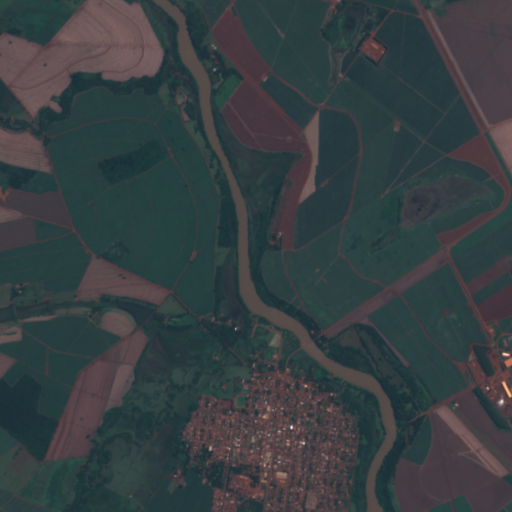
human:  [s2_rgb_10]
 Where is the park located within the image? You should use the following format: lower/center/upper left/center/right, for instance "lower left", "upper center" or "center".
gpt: The park is located in the lower center of the image.
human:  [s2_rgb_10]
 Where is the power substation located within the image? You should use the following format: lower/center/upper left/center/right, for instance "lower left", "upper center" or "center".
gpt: The power substation is located in the lower center of the image.
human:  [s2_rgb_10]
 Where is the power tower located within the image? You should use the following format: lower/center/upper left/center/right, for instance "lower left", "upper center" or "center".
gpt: The power tower is located in the upper right of the image.
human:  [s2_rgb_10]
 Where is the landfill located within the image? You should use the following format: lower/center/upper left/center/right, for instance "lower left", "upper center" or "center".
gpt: There is no landfill in the image.